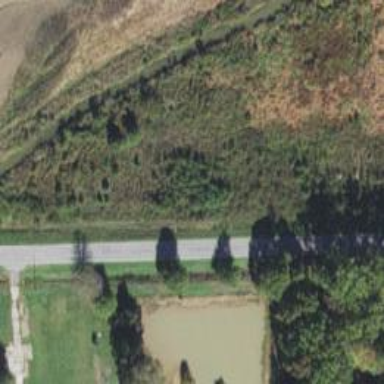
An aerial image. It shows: Secondary road.